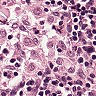
Metastatic tissue present: no